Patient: sex F, age 65
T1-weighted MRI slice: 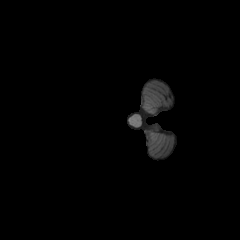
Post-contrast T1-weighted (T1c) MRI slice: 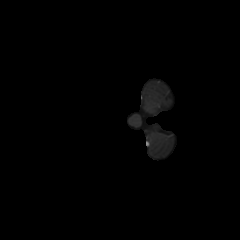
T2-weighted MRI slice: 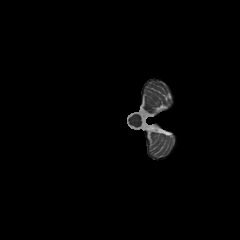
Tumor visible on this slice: no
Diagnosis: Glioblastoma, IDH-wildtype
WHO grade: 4